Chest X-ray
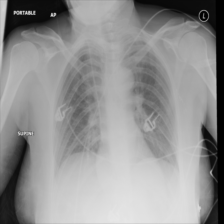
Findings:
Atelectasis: negative
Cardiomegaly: negative
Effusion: negative
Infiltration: negative
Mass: negative
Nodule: negative
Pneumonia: negative
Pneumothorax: negative
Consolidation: negative
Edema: negative
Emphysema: negative
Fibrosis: negative
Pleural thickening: negative
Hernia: negative